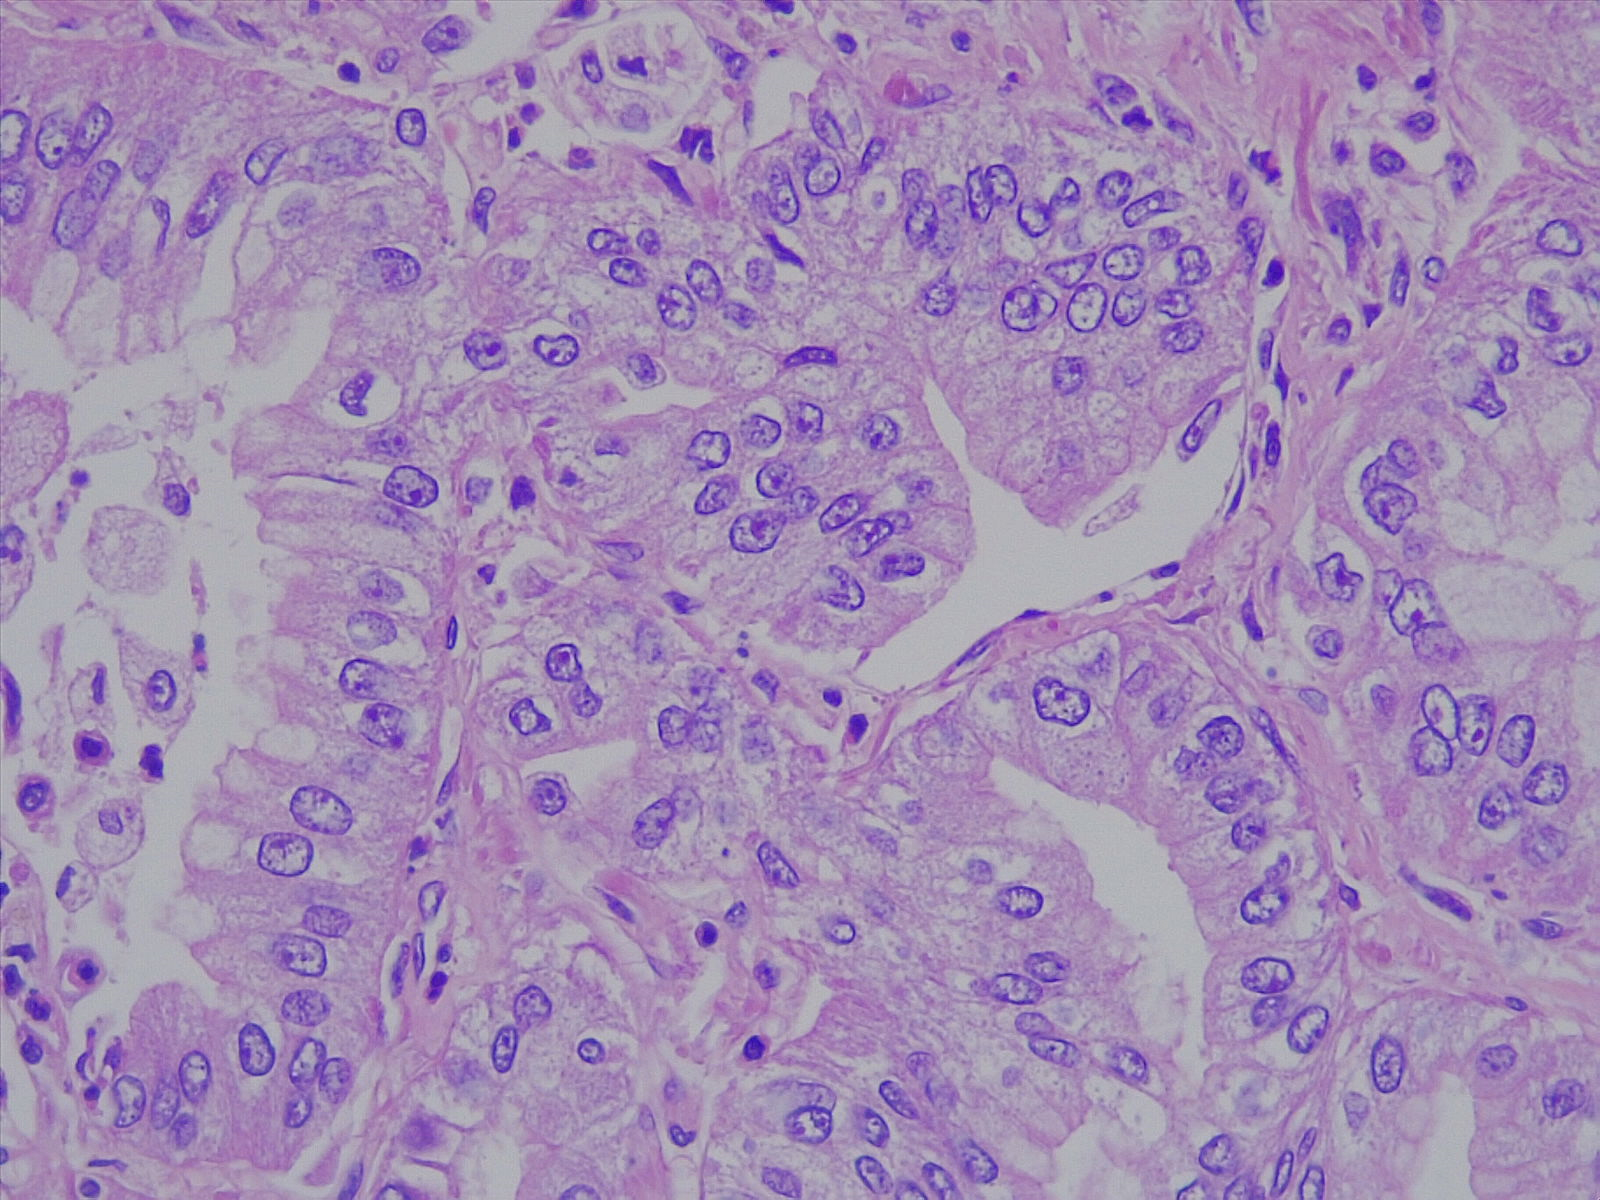
Label: lung adenocarcinoma, well differentiated